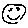
Label: smiley face